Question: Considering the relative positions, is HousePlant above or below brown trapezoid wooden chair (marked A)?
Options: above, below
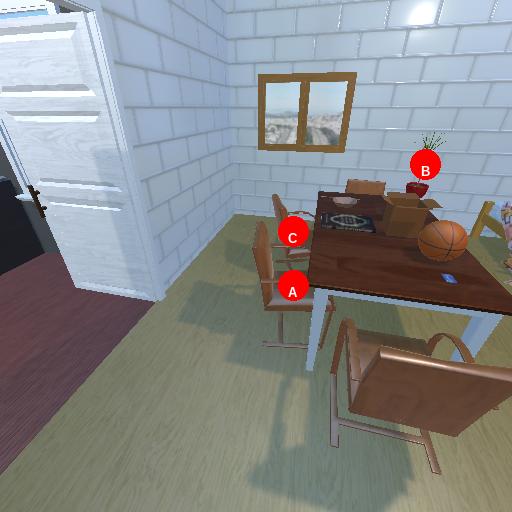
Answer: above